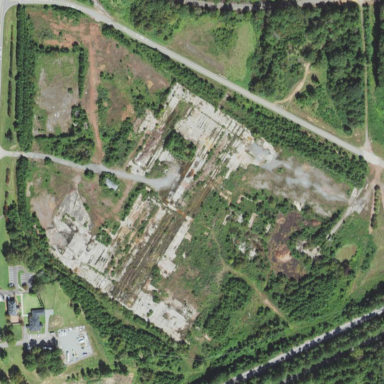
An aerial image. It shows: Brownfield site.